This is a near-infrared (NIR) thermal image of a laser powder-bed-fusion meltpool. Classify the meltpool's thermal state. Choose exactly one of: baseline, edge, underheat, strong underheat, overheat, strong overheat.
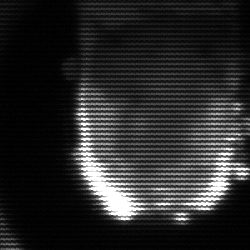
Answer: baseline